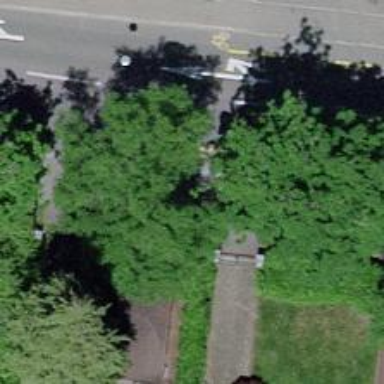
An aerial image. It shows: Avenue lined with trees.